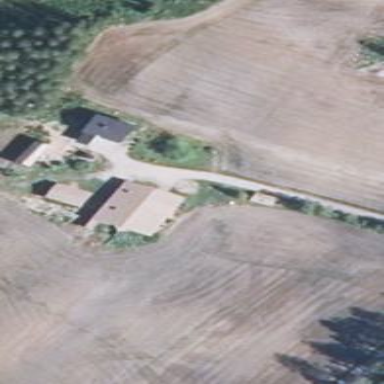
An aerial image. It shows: Farmyard area.